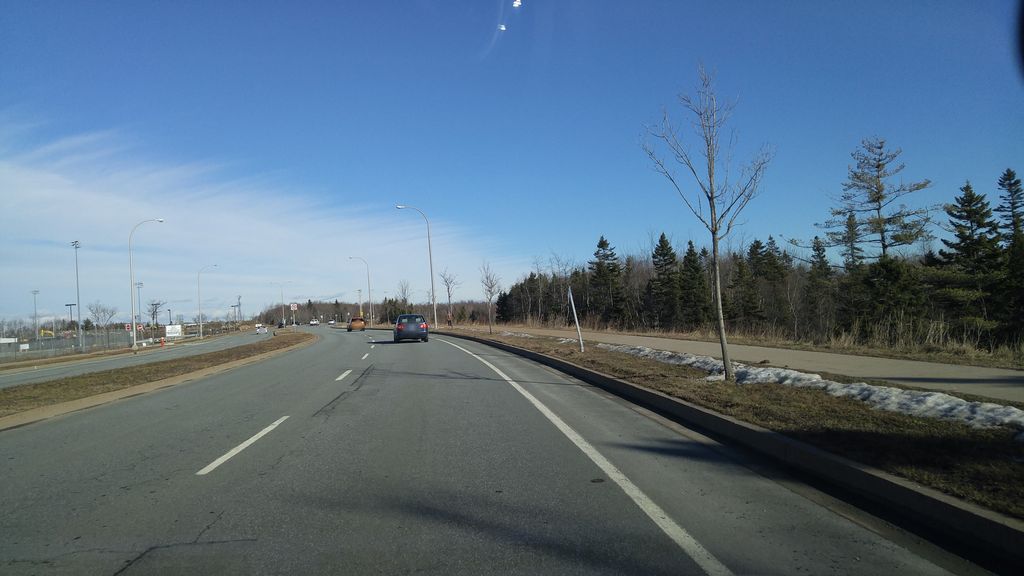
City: halifax